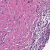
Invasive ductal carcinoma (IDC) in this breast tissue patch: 1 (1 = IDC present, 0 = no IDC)